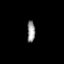
Tissue: lung
Cell type: Epithelial cells
Senescence score: 0.1712
Nuclear area (px): 165
Mean DAPI intensity: 150.079